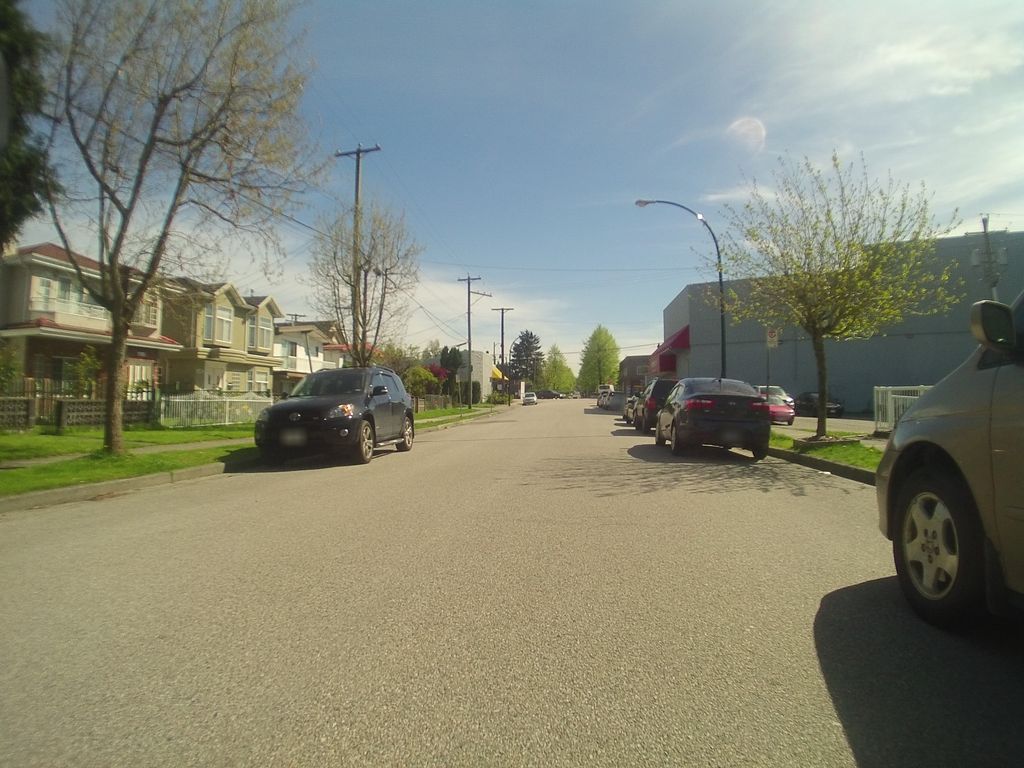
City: vancouver